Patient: sex M, age 51
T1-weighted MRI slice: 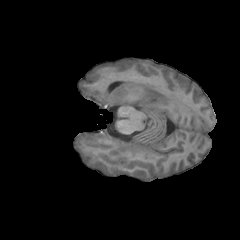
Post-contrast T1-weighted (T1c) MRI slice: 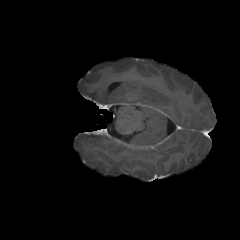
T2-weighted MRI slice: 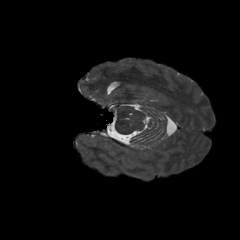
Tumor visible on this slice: no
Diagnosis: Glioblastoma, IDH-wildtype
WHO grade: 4